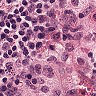
Metastatic tissue present: no